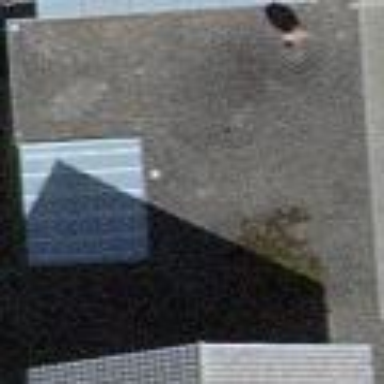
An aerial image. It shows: View of roof of building.